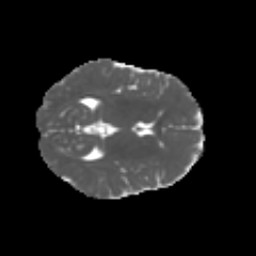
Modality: MD
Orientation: axial
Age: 6
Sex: female
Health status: healthy